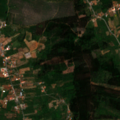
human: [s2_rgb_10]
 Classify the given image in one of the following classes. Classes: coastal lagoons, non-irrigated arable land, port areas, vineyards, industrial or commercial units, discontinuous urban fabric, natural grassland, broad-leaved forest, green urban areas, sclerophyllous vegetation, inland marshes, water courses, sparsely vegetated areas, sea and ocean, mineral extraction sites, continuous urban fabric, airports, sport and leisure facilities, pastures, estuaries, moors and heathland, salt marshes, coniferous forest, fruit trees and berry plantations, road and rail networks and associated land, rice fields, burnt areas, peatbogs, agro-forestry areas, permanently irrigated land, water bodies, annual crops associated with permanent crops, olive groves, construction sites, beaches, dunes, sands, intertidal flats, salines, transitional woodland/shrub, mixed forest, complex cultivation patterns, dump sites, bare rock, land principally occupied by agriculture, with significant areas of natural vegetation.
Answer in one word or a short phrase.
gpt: olive groves, complex cultivation patterns, land principally occupied by agriculture, with significant areas of natural vegetation, broad-leaved forest